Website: home-depot
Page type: customer-info-address
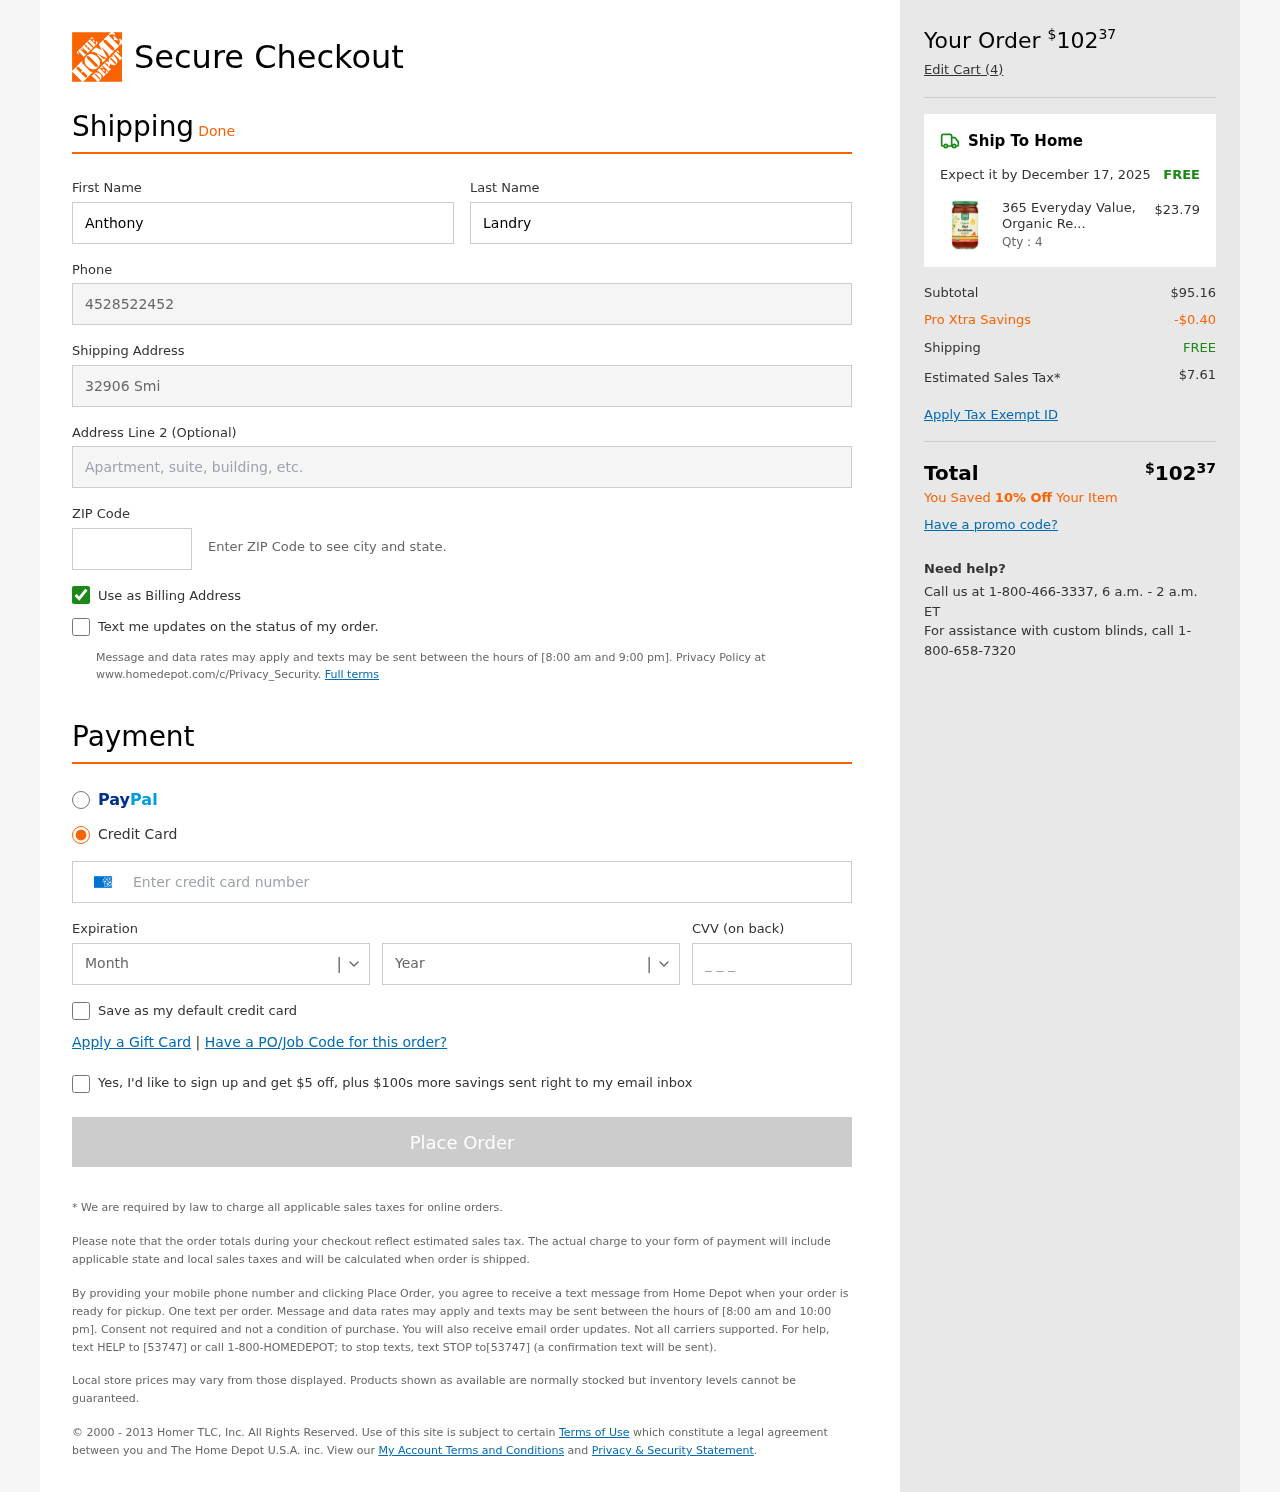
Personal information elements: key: PII_CARD_CVV
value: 5976
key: PII_CARD_EXPIRY_MONTH
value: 11
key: PII_CARD_EXPIRY_YEAR
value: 30
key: PII_CARD_NUMBER
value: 3446 9151 1125 289
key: PII_FIRSTNAME
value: Anthony
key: PII_LASTNAME
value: Landry
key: PII_PHONE
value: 4528522452
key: PII_POSTCODE
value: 32582
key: PII_STREET
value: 32906 Smith Manors
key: PII_STREET2
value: Apt. 576
Product elements: key: PRODUCT1_NAME
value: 365 Everyday Value, Organic Red Enchilada Sauce, 15.5 oz
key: PRODUCT1_PRICE
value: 23.79
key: PRODUCT1_QUANTITY
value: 4
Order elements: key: ORDER_TOTAL
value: $10237
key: ORDER_NUM_ITEMS
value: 4
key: ORDER_DELIVERY_DATE
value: December 17, 2025
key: ORDER_SHIPPING_COST
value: FREE
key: ORDER_SUBTOTAL
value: $95.16
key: ORDER_DISCOUNT
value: -$0.40
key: ORDER_SHIPPING_COST2
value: FREE
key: ORDER_TAX
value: $7.61
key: ORDER_TOTAL2
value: $10237
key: ORDER_SAVINGS_MESSAGE
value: You Saved 10% Off Your Item